Question: What is the reading of this measurement?
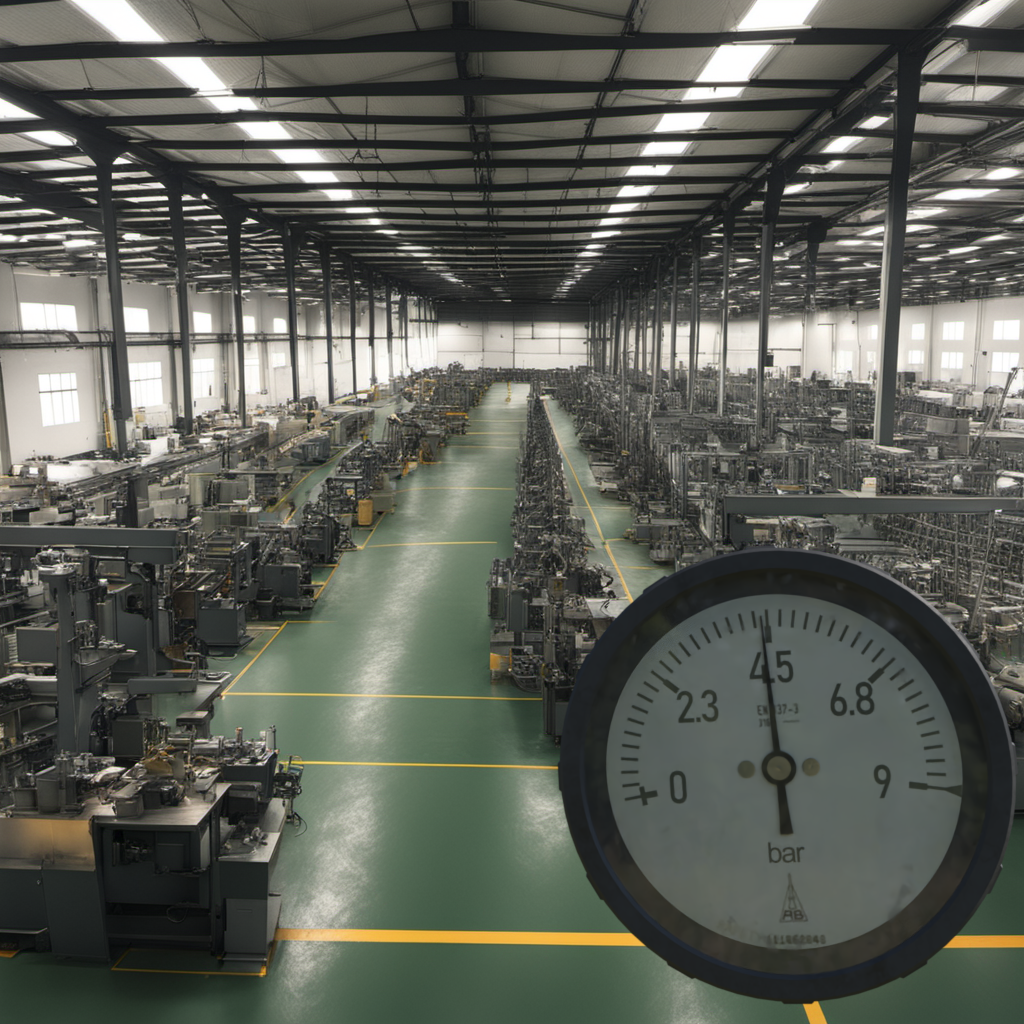
Answer: The result is 4.4
Question: What is the reading range of the measurement in the image?
Answer: The range is from 0 to 9
Question: What is the minimum and maximum value range of this measurement?
Answer: The minimum value is 0 and the maximum value is 9